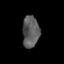
Tissue: prostate
Cell type: T cells
Senescence score: 0.3352
Nuclear area (px): 518
Mean DAPI intensity: 91.867